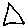
Label: triangle